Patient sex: M
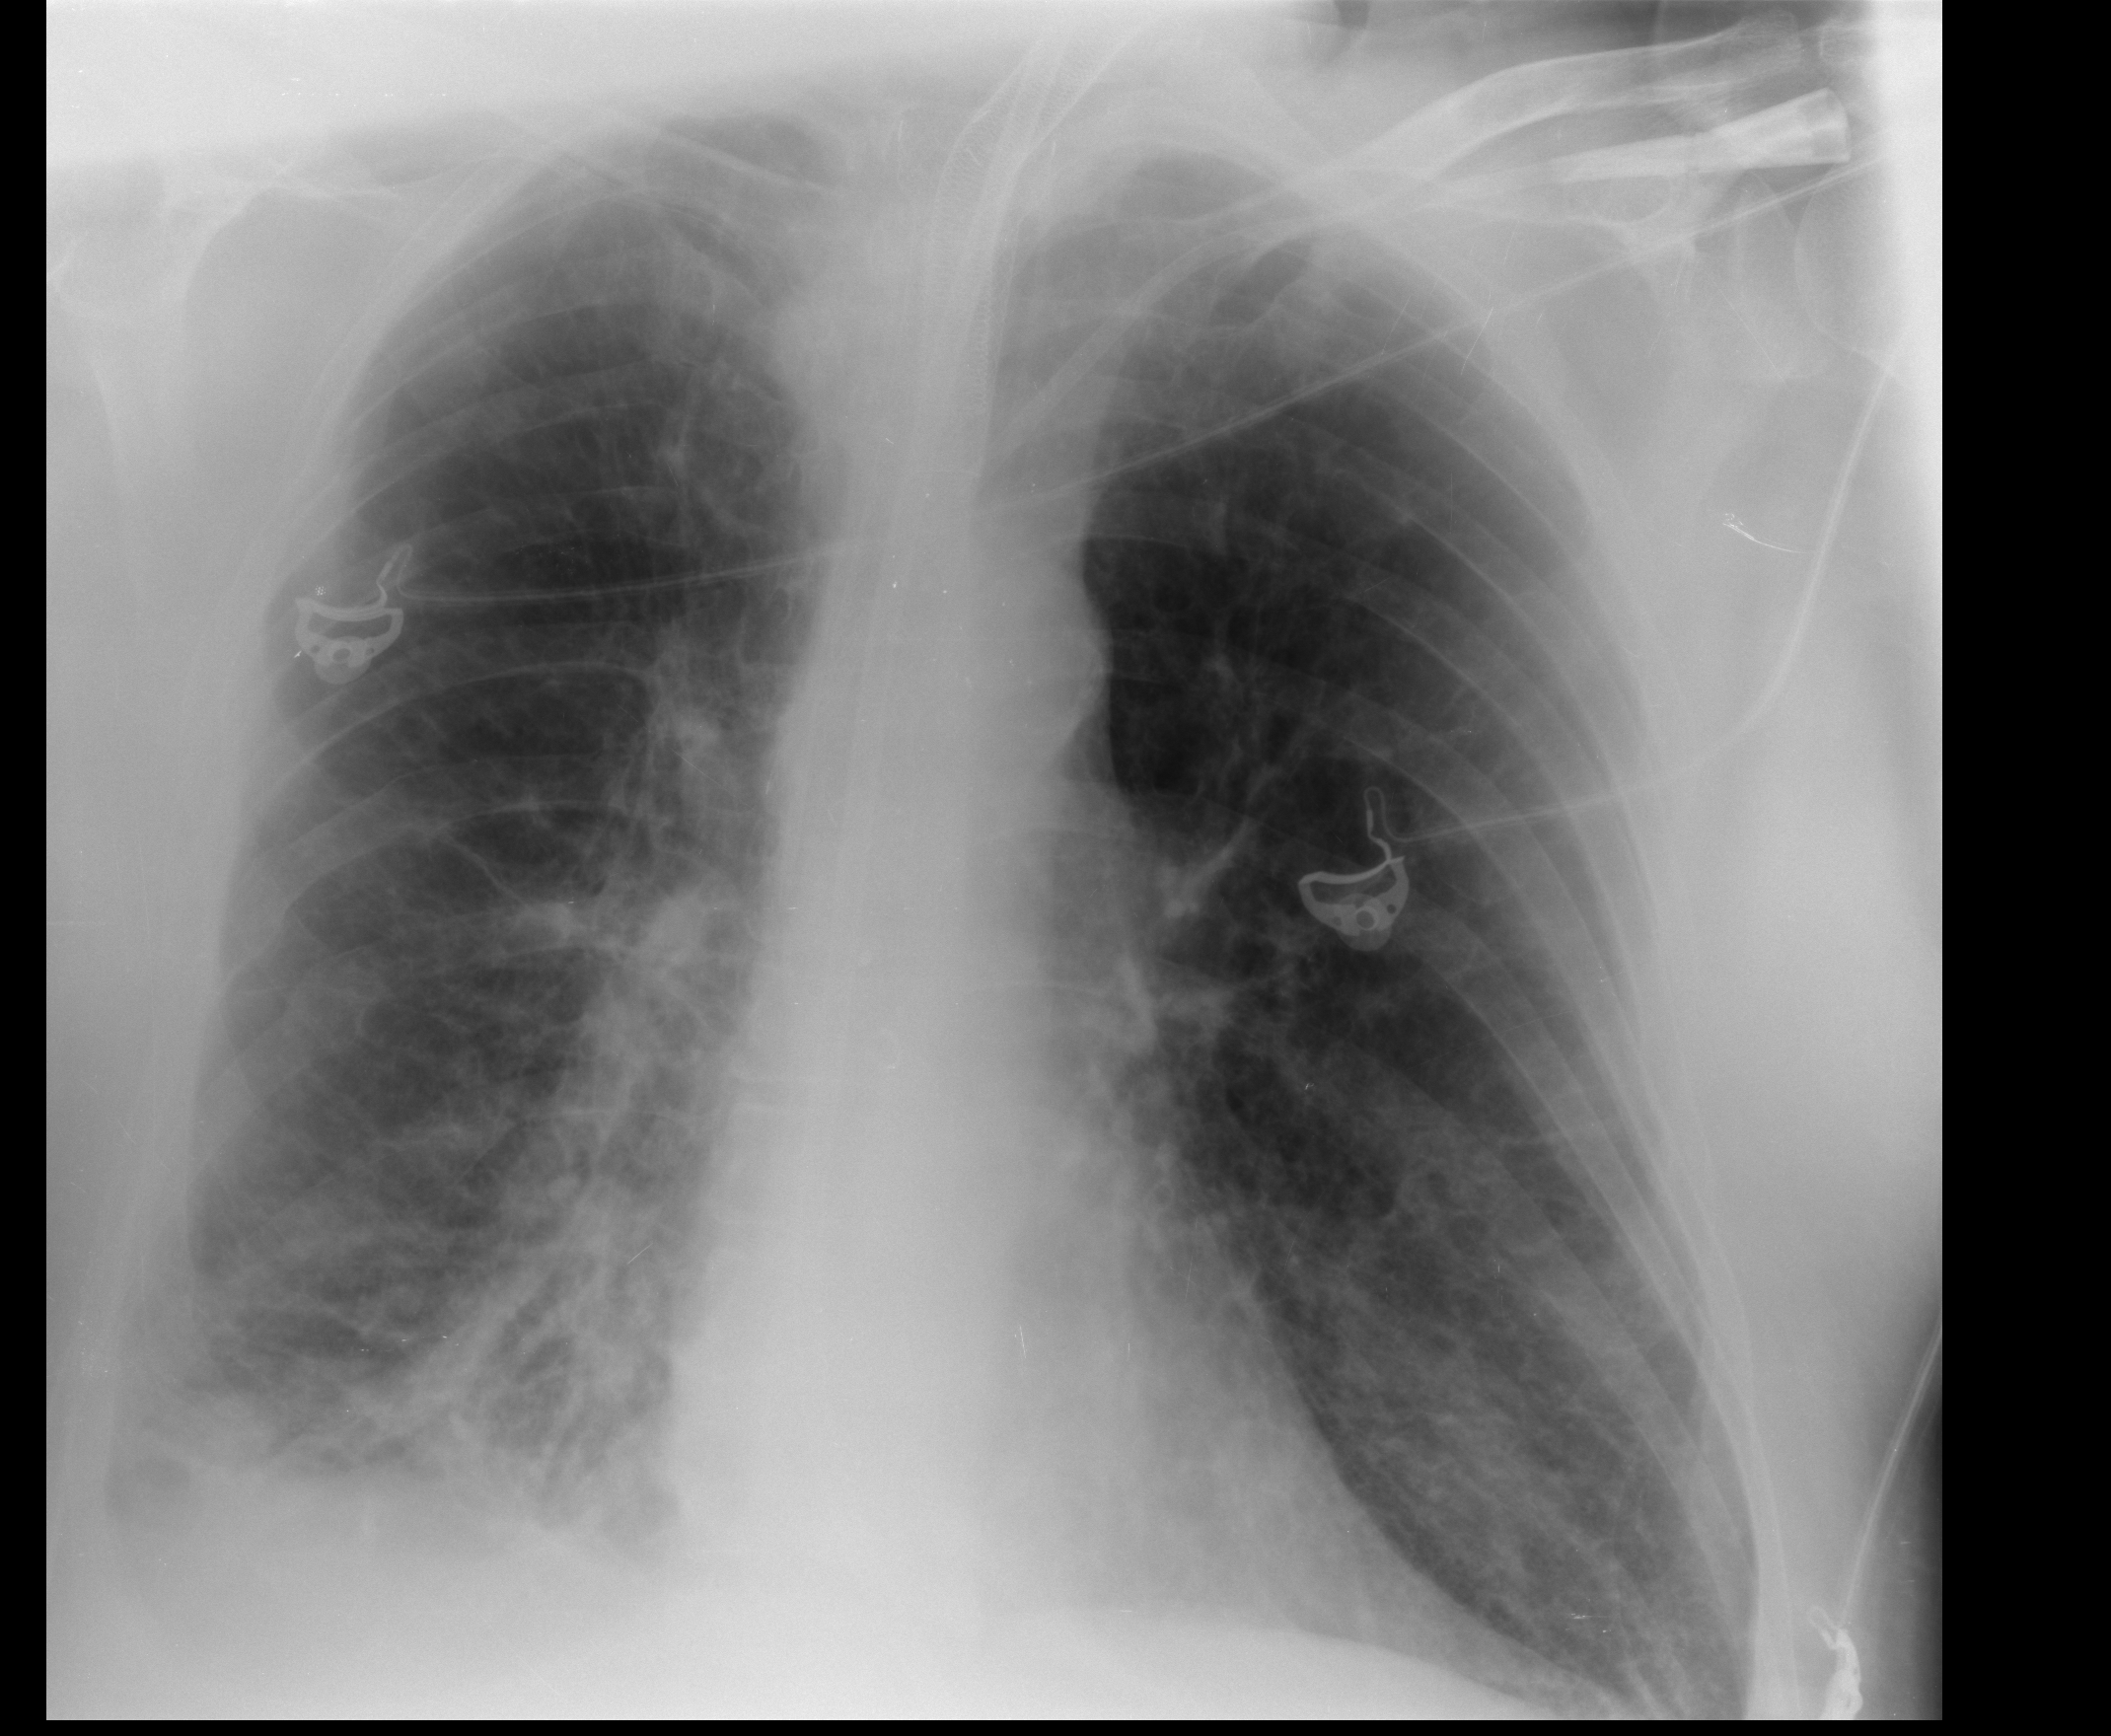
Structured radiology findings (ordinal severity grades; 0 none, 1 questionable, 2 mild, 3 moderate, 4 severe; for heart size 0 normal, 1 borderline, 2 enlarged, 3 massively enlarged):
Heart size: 0
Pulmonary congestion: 0
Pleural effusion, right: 2
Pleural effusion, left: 0
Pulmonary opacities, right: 2
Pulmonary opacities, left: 0
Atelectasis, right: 2
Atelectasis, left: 1